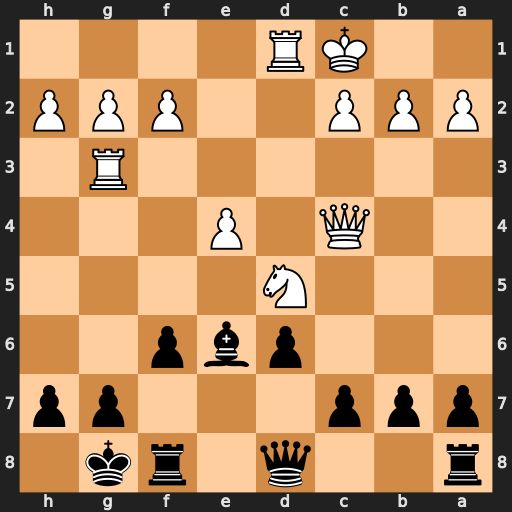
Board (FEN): r2q1rk1/ppp3pp/3pbp2/3N4/2Q1P3/6R1/PPP2PPP/2KR4
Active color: b
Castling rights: -
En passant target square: -
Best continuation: c6 Qb4 cxd5